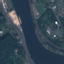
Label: River